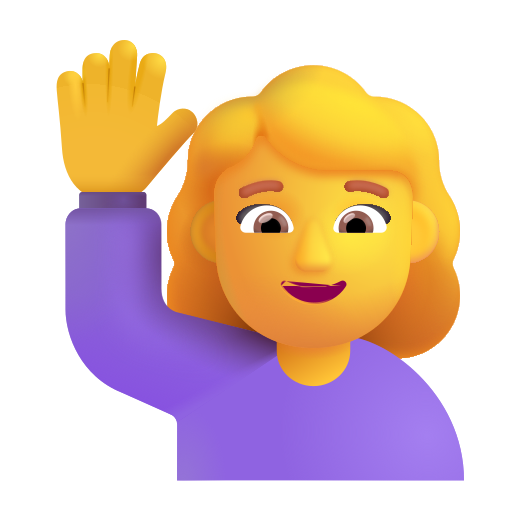
woman raising hand color default